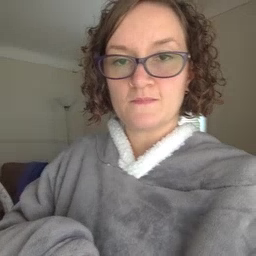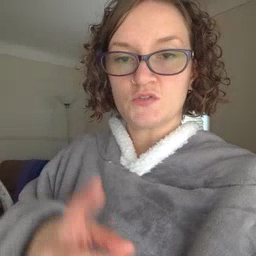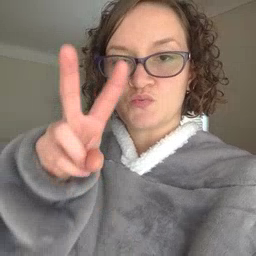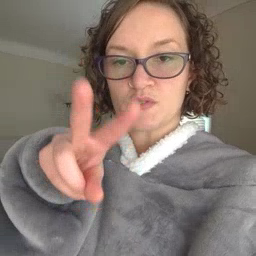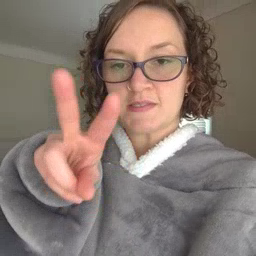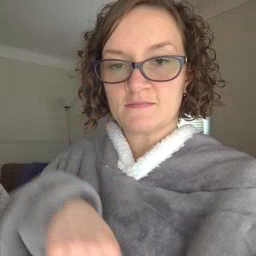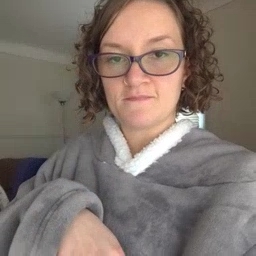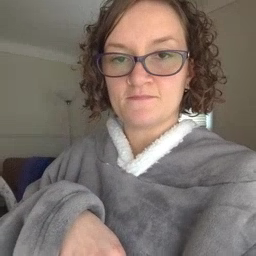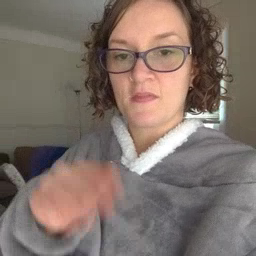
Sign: read